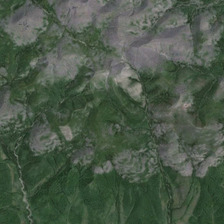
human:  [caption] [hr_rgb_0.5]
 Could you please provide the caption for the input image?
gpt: the ridge of these mountains are bare whie the slopes are gree .

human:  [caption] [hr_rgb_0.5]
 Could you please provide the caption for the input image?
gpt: bare mountainpeaks can be seen among green mountains .

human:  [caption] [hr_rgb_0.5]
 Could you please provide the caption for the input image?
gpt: bare mountainpeaks can be seen among green mountains .

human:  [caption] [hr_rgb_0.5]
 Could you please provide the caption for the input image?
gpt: bare mountainpeaks can be seen among green mountains .

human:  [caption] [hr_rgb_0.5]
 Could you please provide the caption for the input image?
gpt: it is a piece of irregular green mountains .